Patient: sex F, age 52
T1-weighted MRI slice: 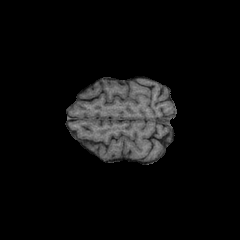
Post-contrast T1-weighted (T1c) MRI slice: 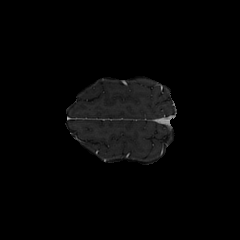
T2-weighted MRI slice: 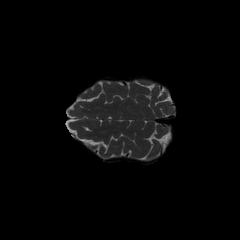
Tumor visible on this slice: no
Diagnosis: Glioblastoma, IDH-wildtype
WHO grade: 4